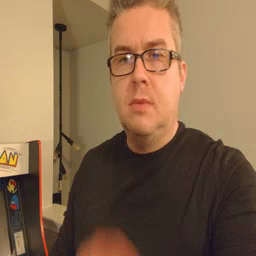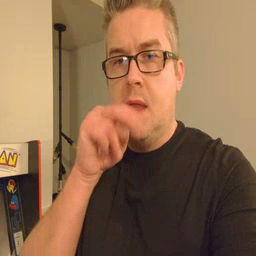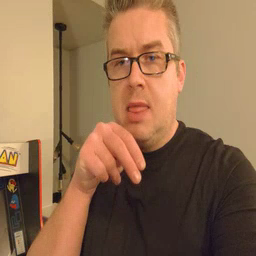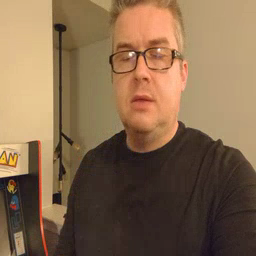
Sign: tongue